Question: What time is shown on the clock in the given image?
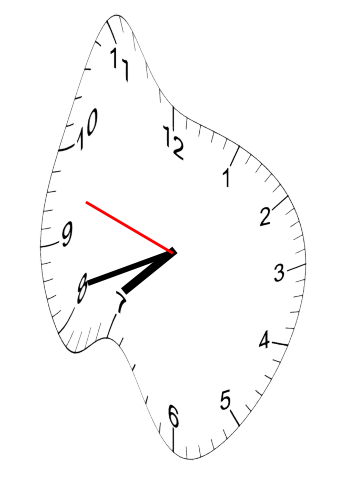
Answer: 07:41:48